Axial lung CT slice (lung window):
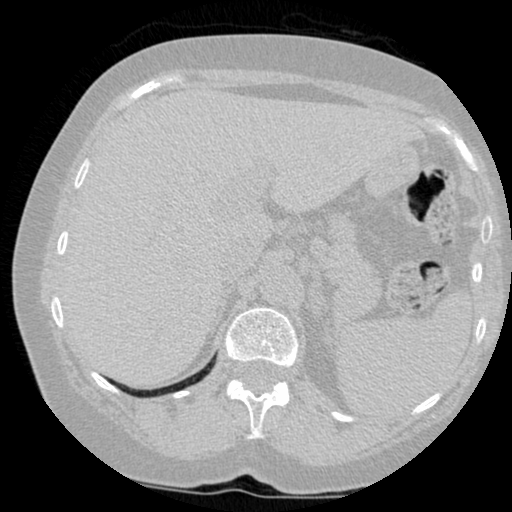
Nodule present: no